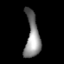
Tissue: lung
Cell type: Epithelial cells
Senescence score: 0.1957
Nuclear area (px): 615
Mean DAPI intensity: 134.538